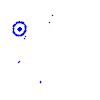
Particle: kaon